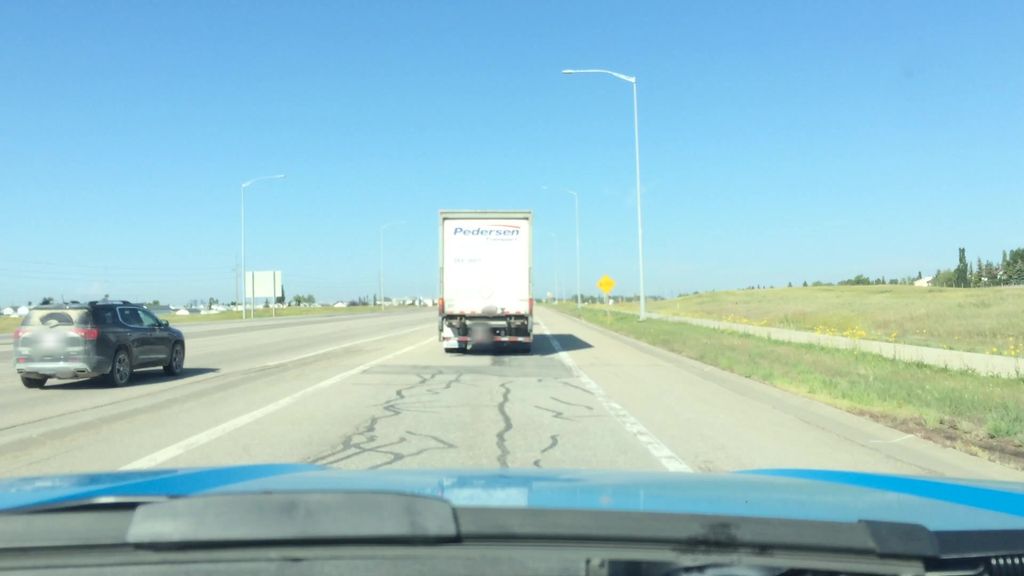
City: calgary